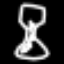
Label: hourglass